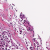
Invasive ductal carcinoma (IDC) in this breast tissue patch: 0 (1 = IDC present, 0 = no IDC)